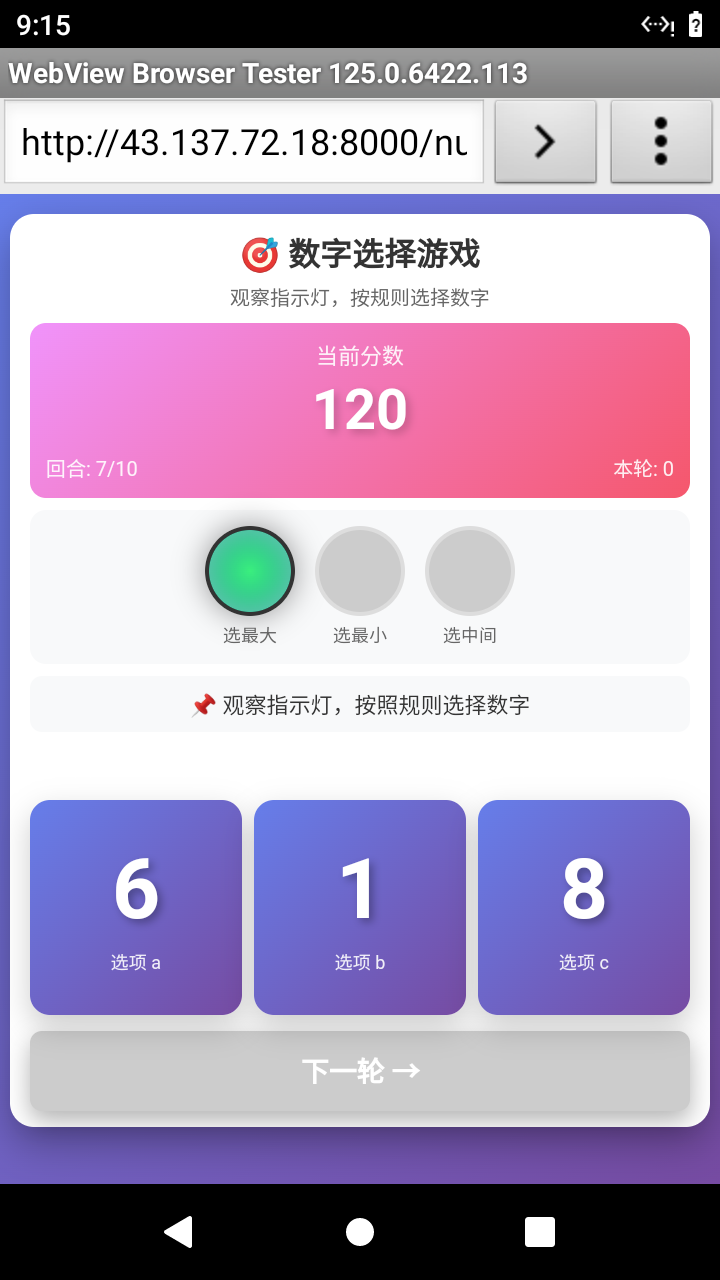

Select the correct number based on the traffic light color.
Answer: 2